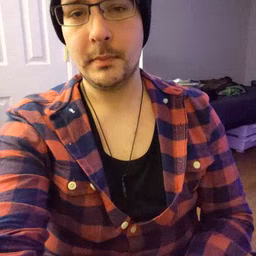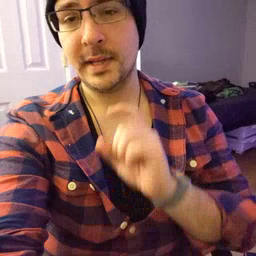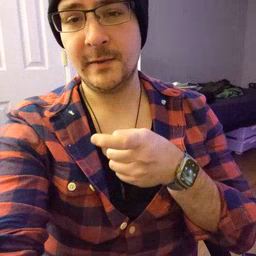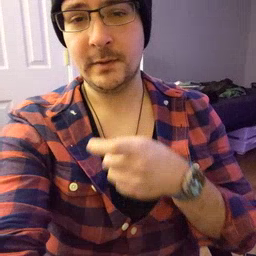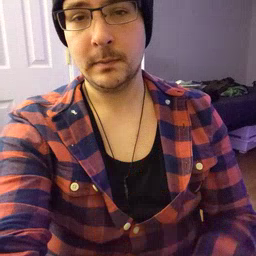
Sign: gift